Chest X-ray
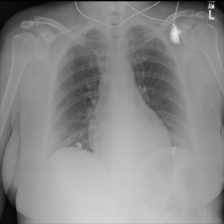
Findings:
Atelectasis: negative
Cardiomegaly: negative
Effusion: negative
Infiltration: negative
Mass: negative
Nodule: negative
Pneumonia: negative
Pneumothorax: negative
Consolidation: negative
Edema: negative
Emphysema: negative
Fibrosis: negative
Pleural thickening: negative
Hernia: negative